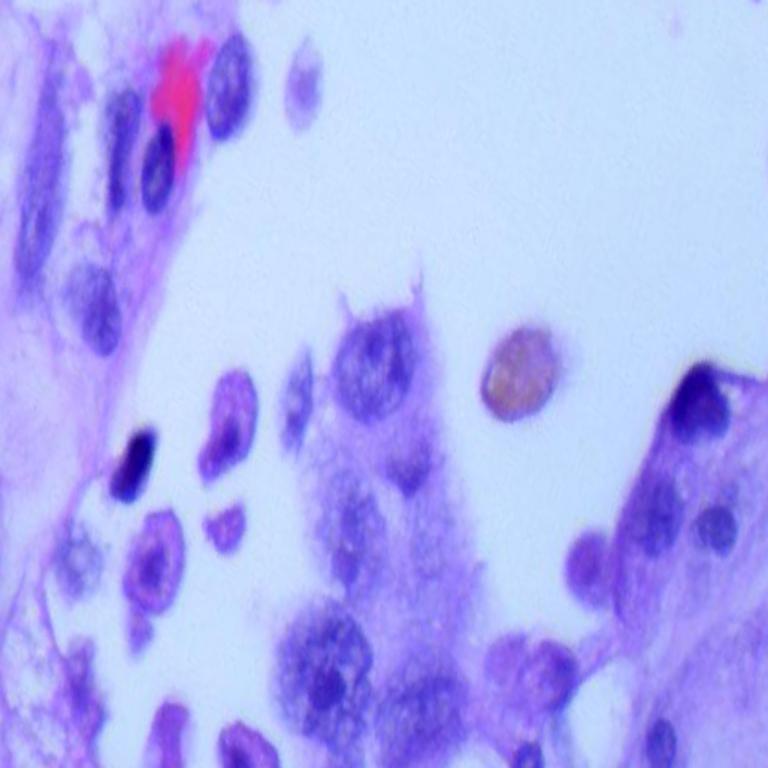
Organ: lung
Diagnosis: adenocarcinomas